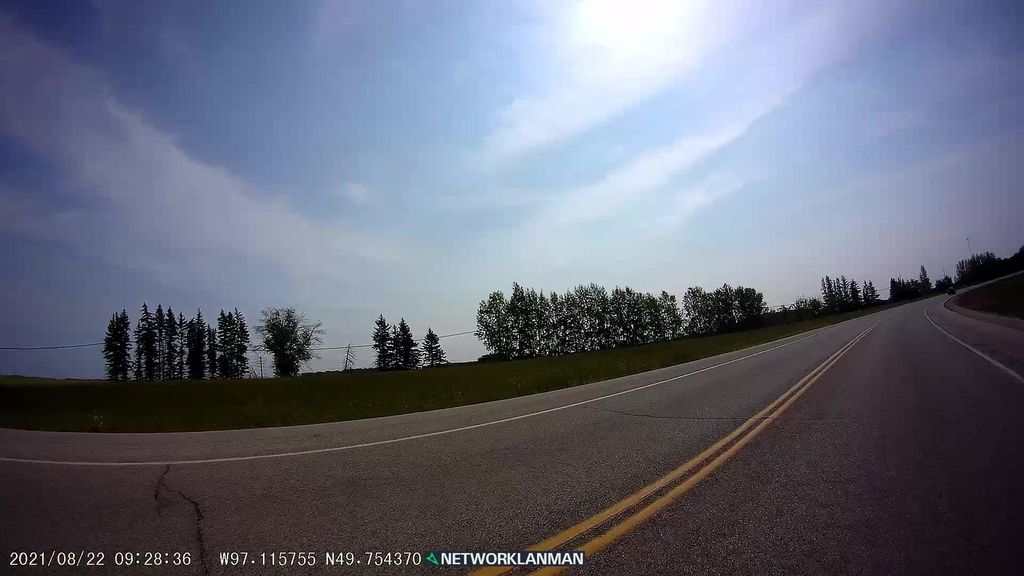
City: winnipeg